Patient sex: M
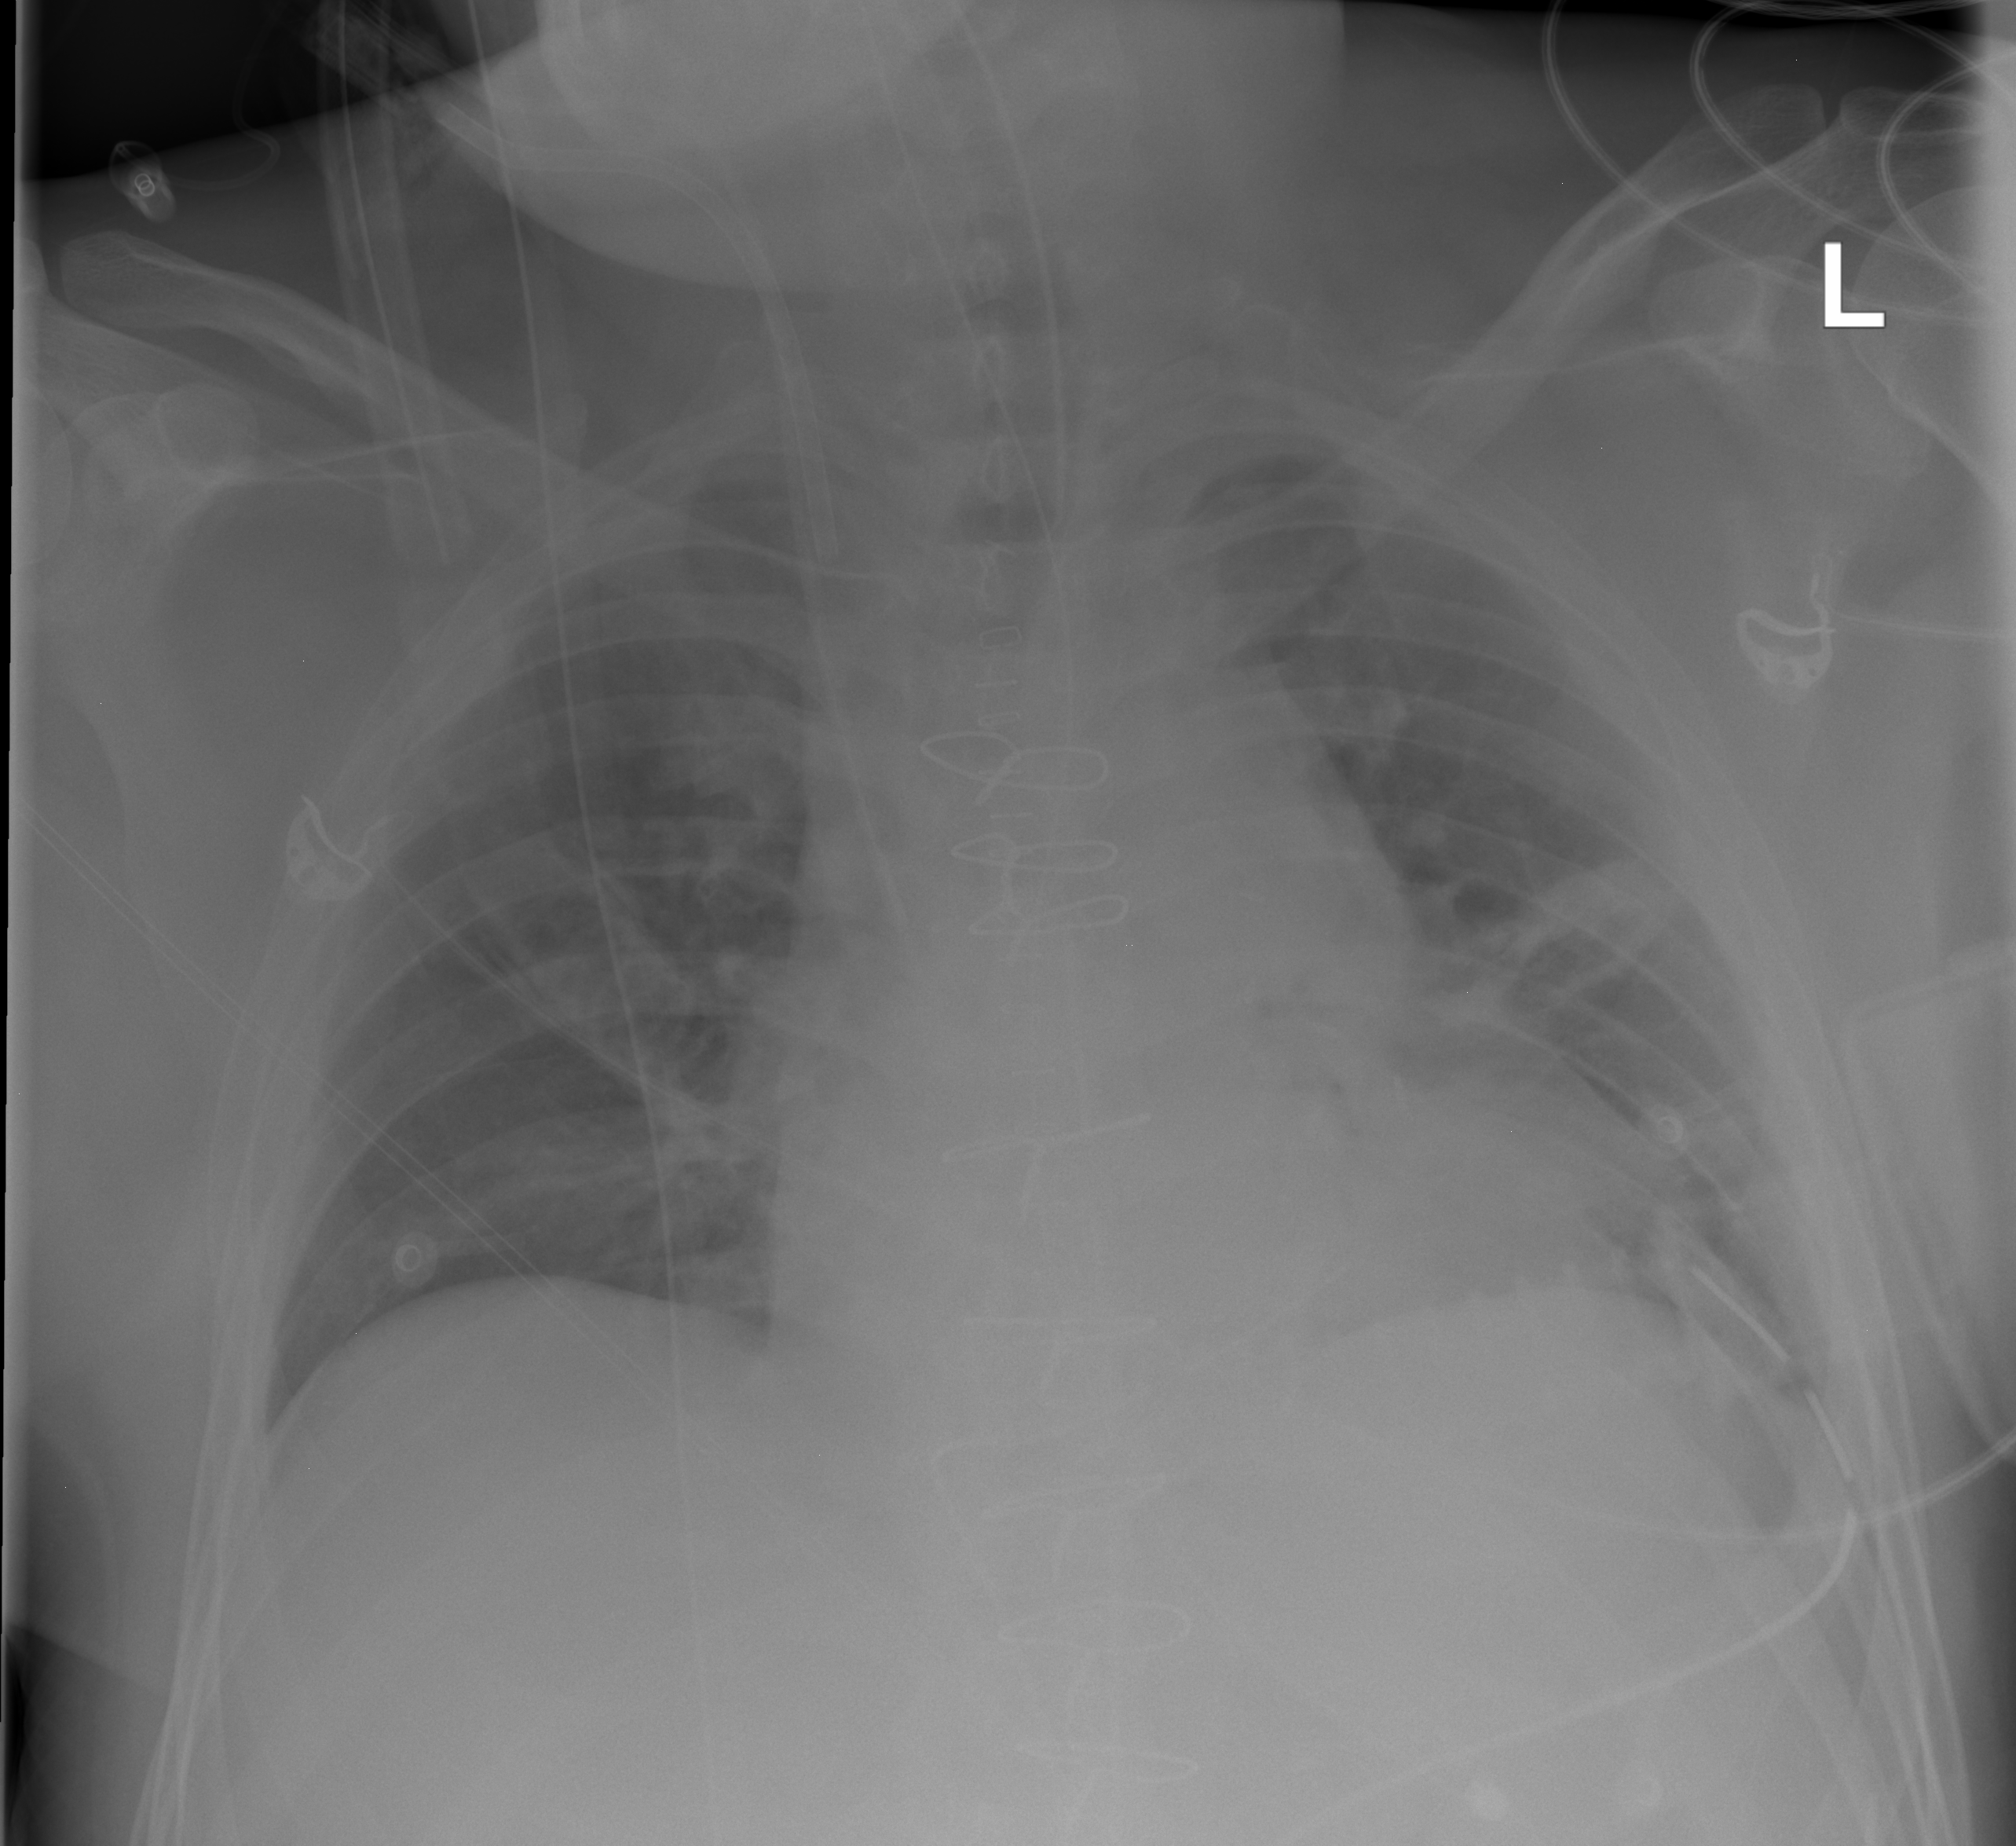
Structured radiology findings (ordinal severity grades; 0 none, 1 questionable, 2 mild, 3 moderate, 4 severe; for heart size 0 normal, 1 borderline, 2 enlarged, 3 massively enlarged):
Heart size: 0
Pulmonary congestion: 0
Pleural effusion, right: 0
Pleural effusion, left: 0
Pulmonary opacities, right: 0
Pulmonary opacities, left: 0
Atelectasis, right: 0
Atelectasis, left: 2